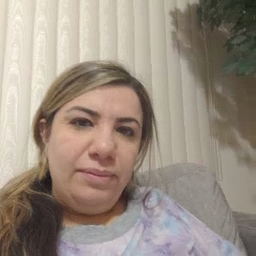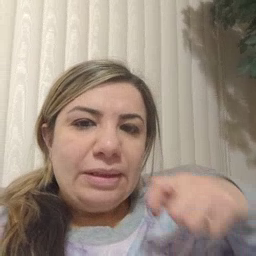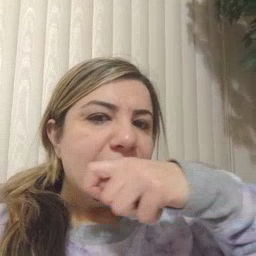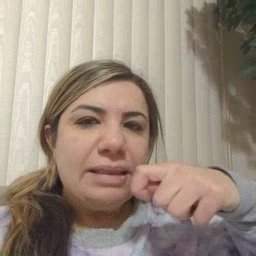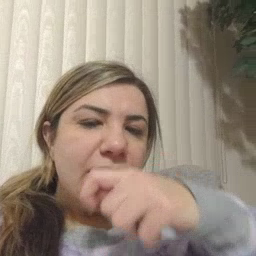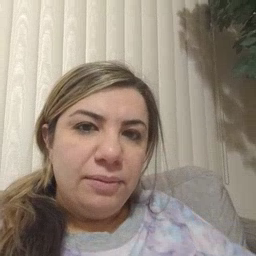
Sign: toothbrush